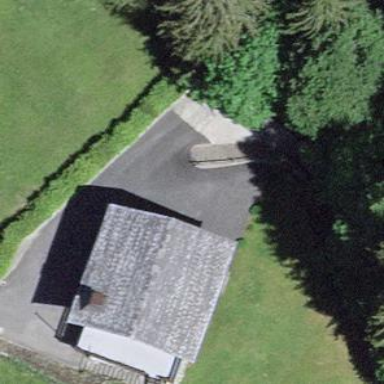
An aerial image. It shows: Simple house.